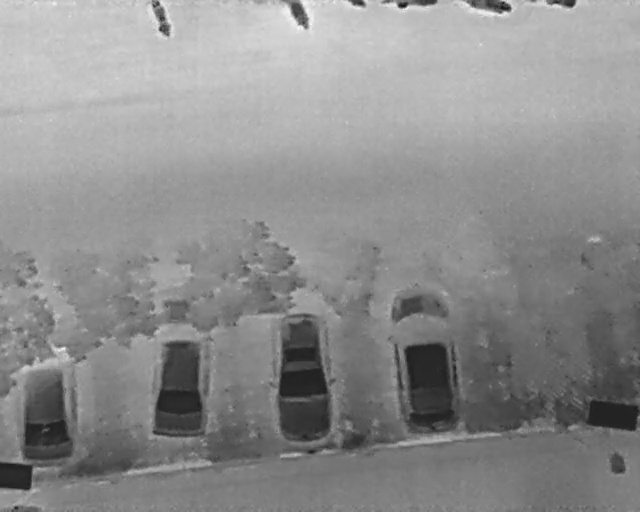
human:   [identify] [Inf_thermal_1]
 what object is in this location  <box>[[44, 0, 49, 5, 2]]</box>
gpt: <ref>1 large bicycle at the top</ref>

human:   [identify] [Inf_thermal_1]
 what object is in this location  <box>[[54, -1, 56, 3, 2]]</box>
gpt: <ref>1 small bicycle at the top</ref>

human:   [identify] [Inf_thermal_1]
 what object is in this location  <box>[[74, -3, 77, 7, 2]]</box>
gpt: <ref>1 large bicycle at the top right</ref>